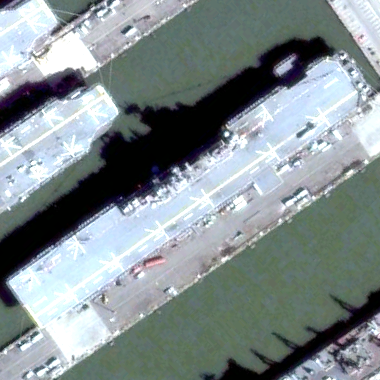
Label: assault